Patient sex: F
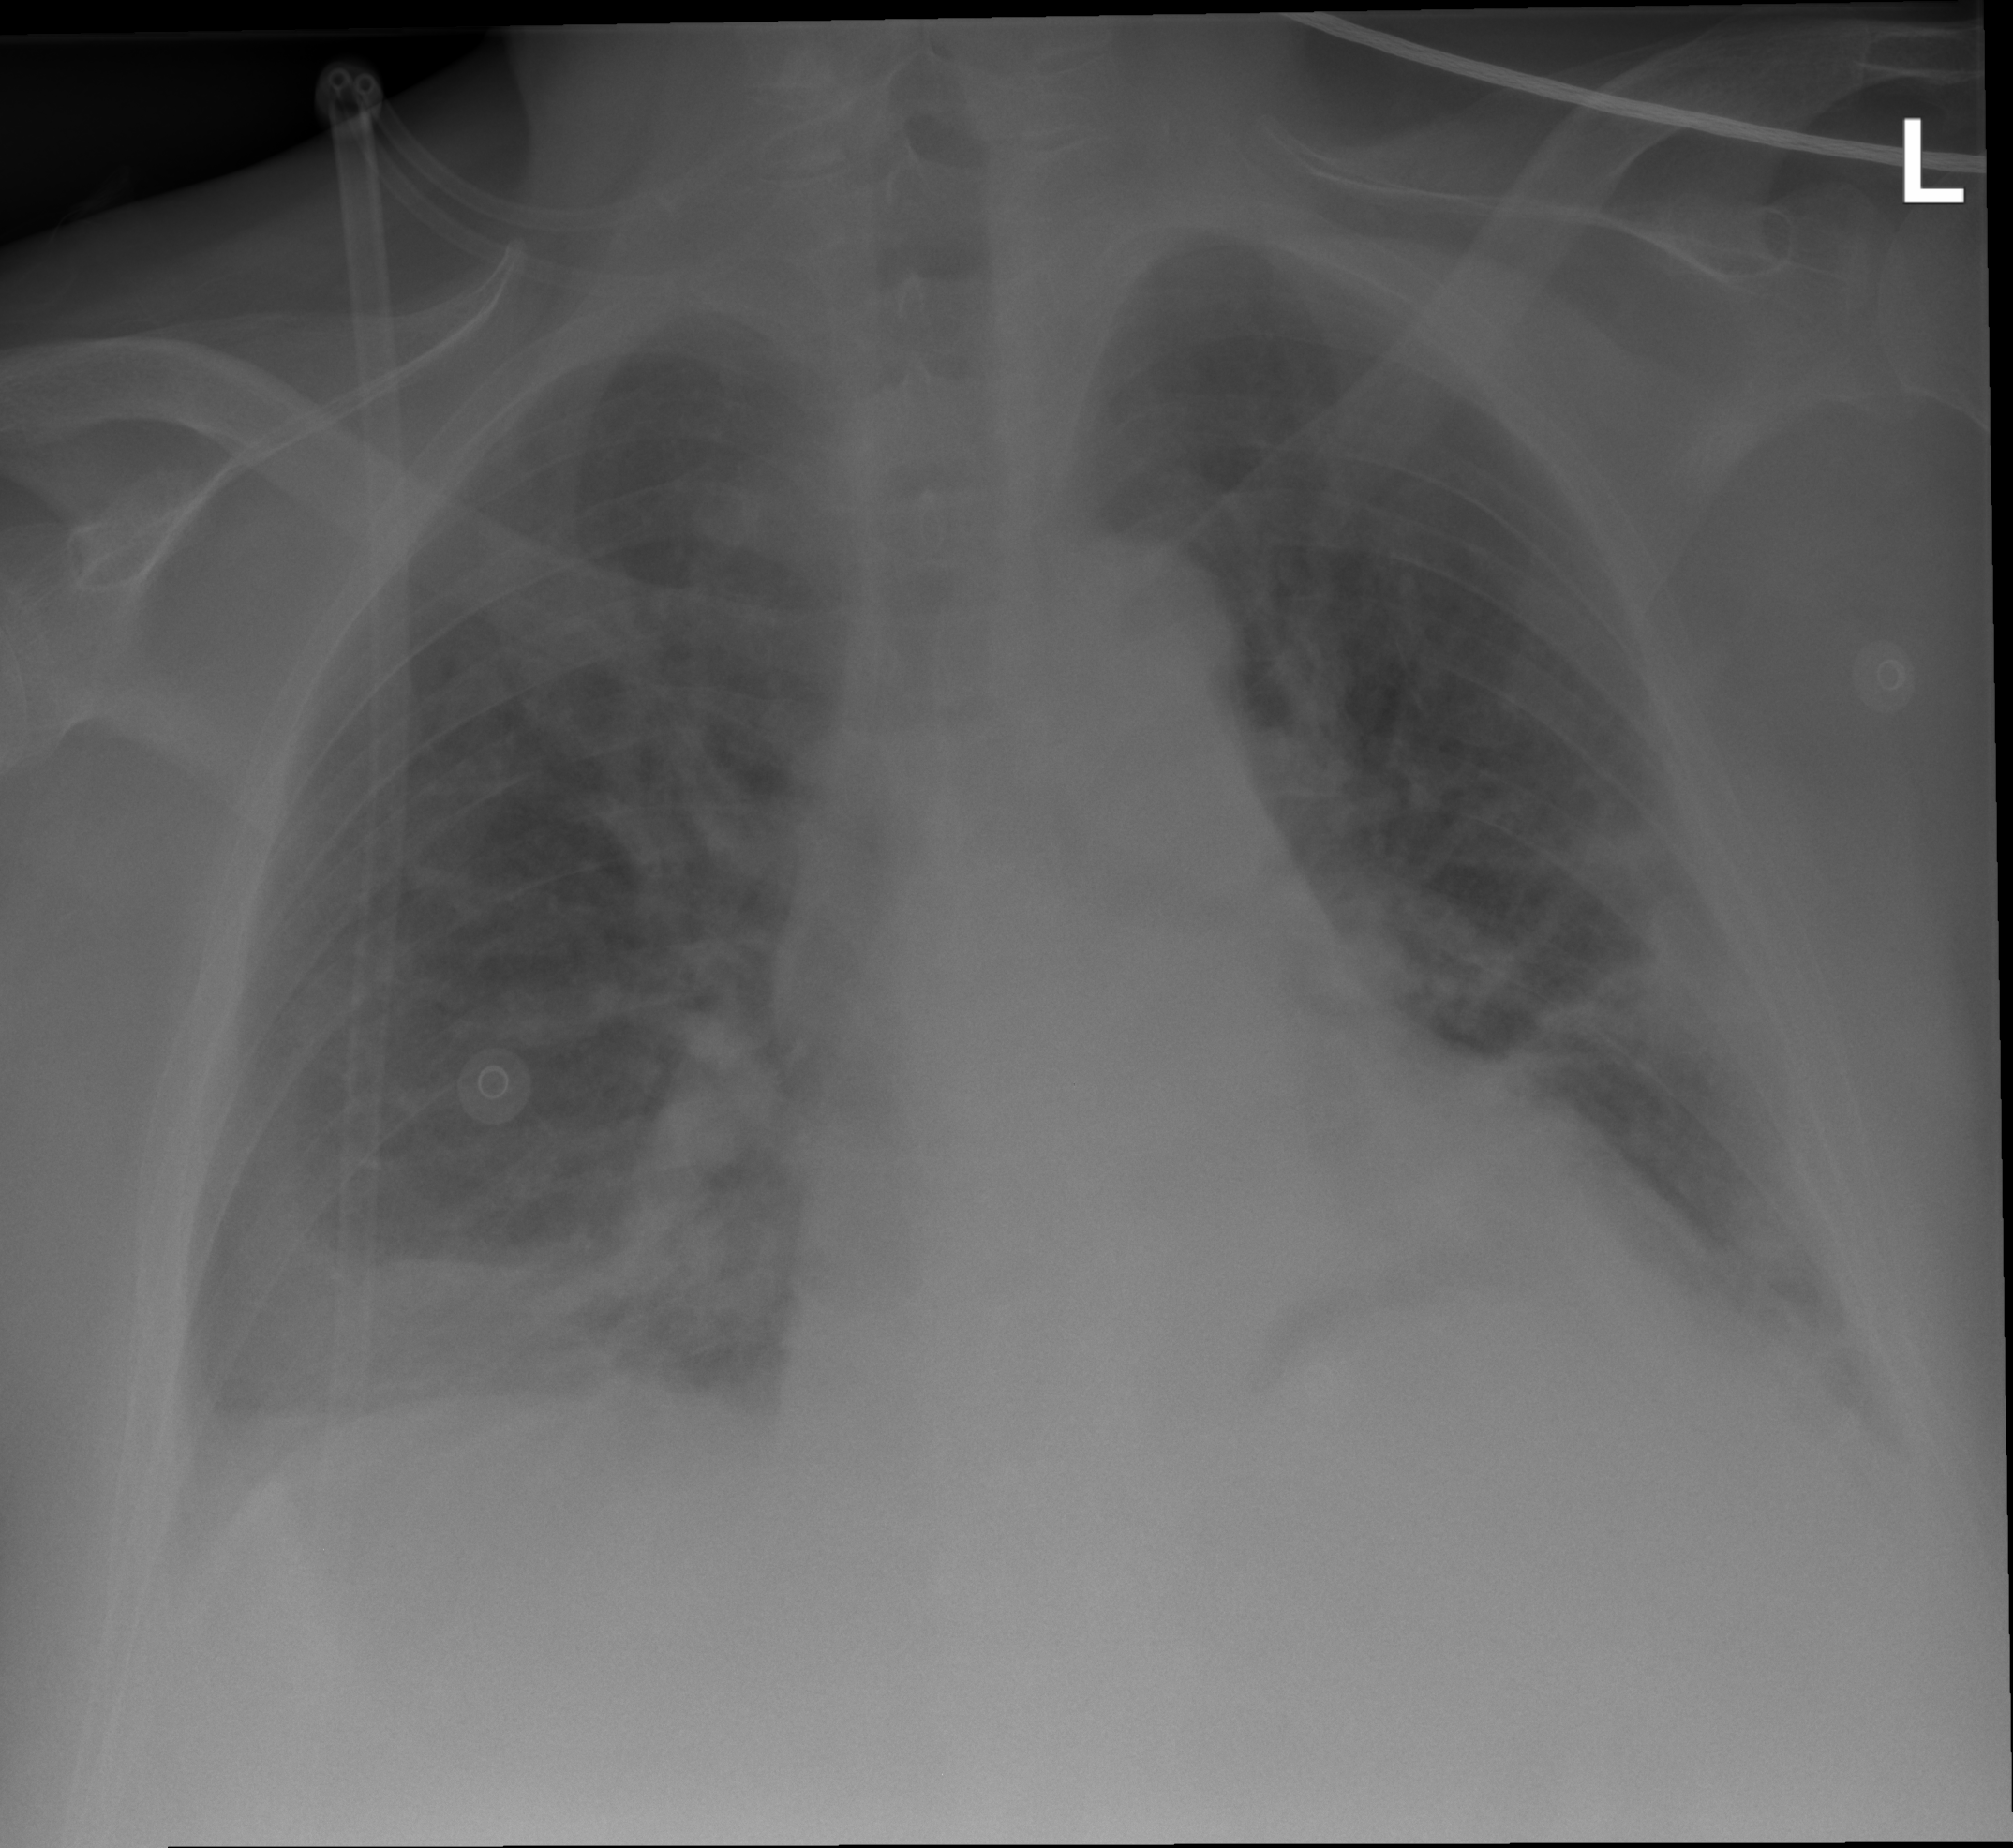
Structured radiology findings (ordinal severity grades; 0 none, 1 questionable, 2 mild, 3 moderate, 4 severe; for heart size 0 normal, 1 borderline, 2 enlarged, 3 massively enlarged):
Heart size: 2
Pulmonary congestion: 2
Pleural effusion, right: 2
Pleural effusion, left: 2
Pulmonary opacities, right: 0
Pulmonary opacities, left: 0
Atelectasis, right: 2
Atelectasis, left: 2